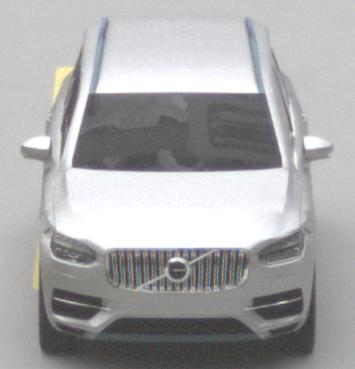
Make: Volvo
Model: XC90 B5
Detailed model: XC90 (L)
Model produced from: 2019/08
Model produced until: 2020/04
Doors: 5
Color: white
Road condition: dry road
Daytime: midday
Contrast: low contrast